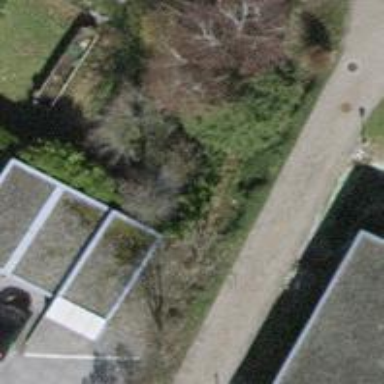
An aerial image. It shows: Garage.